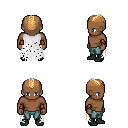
a pixel art fantasy rpg character, male body template, human, dark skin, white tattered cape, teal pants, light blonde short mohawk hairstyle, cloth bracers, black shoes, four views (front, back, left, right), 2x2 character sprite sheet, small pixel art, hard edges, no anti-aliasing